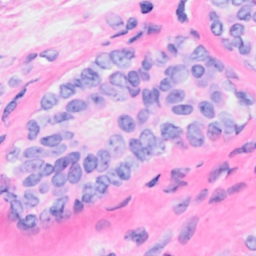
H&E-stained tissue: Breast